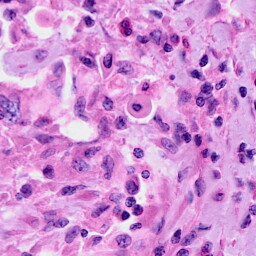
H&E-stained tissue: Cervix